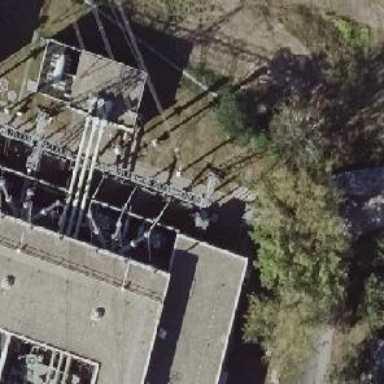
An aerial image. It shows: Three power lines with cables.